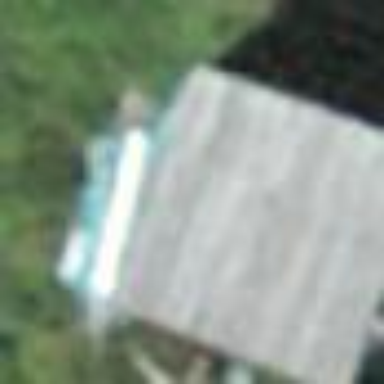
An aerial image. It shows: Shed.